Field crop: maize
Growth stage: 2
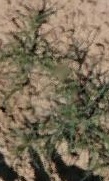
Species: salsola